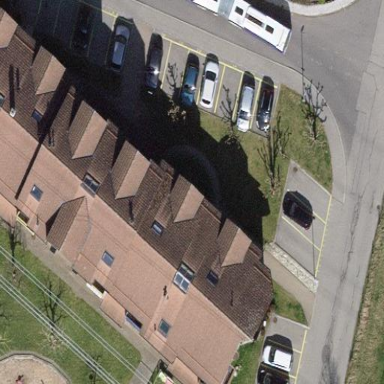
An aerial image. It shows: Building.